Question: I'm trying to bind a UI element to different model properties 'A', 'B' and 'AB'. The first two properties 'A' and 'B' are controlled by two sliders. The third property 'AB' is the sum of 'A' and 'B'. For each of the three properties there is a label displaying its value.
Now if I move one of the sliders, the corresponding label updates its 'Text'. But the label for the combined property 'AB' is not updated. Probably no "property changed" event is fired, since there is no setter for 'AB'.
Here is the bindable object containing the properties 'A', 'B' and 'AB':
'''
public class Settings: BindableObject
{
public static readonly BindableProperty AProperty = BindableProperty.Create<Settings, double>(p => p.A, 0);
public static readonly BindableProperty BProperty = BindableProperty.Create<Settings, double>(p => p.B, 0);
public static readonly BindableProperty ABProperty = BindableProperty.Create<Settings, double>(p => p.AB, 0);
public double A {
get{ return (double)GetValue(AProperty); }
set{ SetValue(AProperty, (double)value); }
}
public double B {
get{ return (double)GetValue(BProperty); }
set{ SetValue(BProperty, (double)value); }
}
public double AB {
get{ return A + B; }
}
}
'''
And here is the page containing both sliders and the three labels:
'''
public class App : Application
{
public App()
{
var settings = new Settings();
var sliderA = new Slider();
sliderA.ValueChanged += (sender, e) => settings.A = e.NewValue;
var sliderB = new Slider();
sliderB.ValueChanged += (sender, e) => settings.B = e.NewValue;
var labelA = new Label{ BindingContext = settings };
labelA.SetBinding(Label.TextProperty, "A");
var labelB = new Label{ BindingContext = settings };
labelB.SetBinding(Label.TextProperty, "B");
var labelAB = new Label{ BindingContext = settings };
labelAB.SetBinding(Label.TextProperty, "AB");
MainPage = new ContentPage {
Content = new StackLayout {
VerticalOptions = LayoutOptions.Center,
Children = { sliderA, sliderB, labelA, labelB, labelAB },
},
};
}
}
'''
This is what the running application looks like on iOS:

---
I wonder why I can't write
'''
public static readonly BindableProperty ABProperty =
BindableProperty.Create<Settings, double>(p => p.A + p.B, 0);
'''
But this yields the run-time error "System.TypeInitializationException: An exception was thrown by the type initializer for AggregatedBindablePropertyMnml.Settings ---> System.Exception: getter must be a MemberExpression"
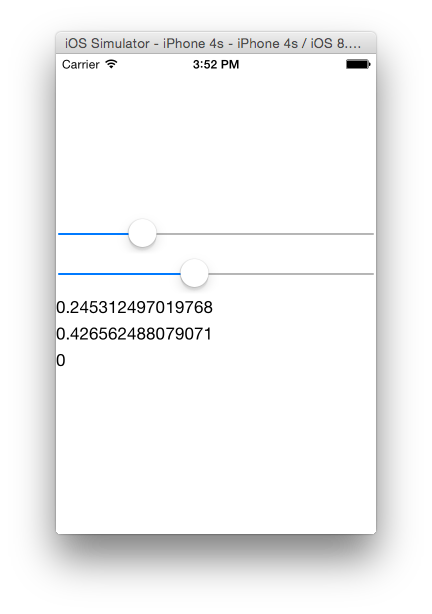
Answer: Based on the suggestion from Taekahn (updating AB within the setters of A and B) I came up with the following solution.
By overriding the 'OnPropertyChanged' method and setting the 'ABProperty', the bound label text is updated as well. In contrast to modifying each setter individually, this way we only need to modify the 'Settings' class at one place.
'''
protected override void OnPropertyChanged(string propertyName = null)
{
base.OnPropertyChanged(propertyName);
SetValue(ABProperty, A + B);
}
'''
Now both sliders impact the third label: